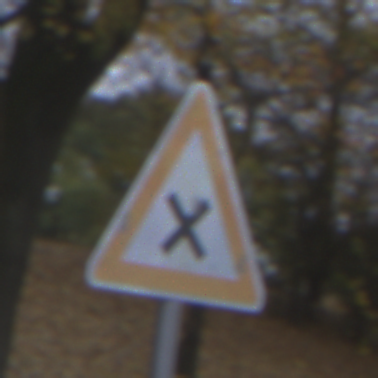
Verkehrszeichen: KreuzungOderEinmuendung
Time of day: MorningAfternoon
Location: Outdoor (Urban)
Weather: Overcast
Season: NotSpecified
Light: Natural